Aerial crown-view tile of a tropical tree (Barro Colorado Island, Panama), acquired 20240716:
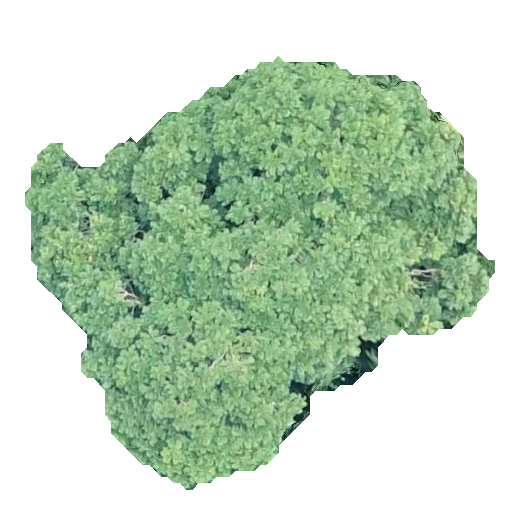
Species: Jacaranda copaia
GBIF accepted scientific name: Jacaranda copaia
Crown area: 202.453 m²